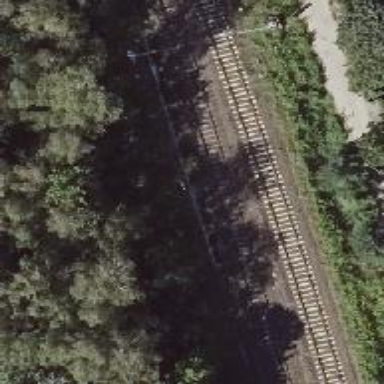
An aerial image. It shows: Railway signal.